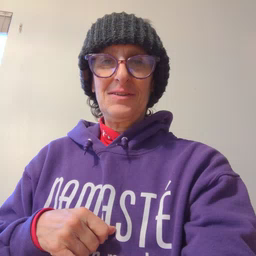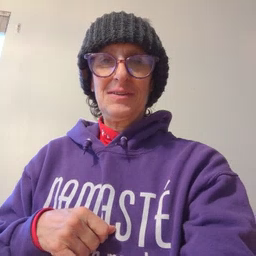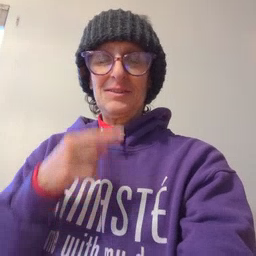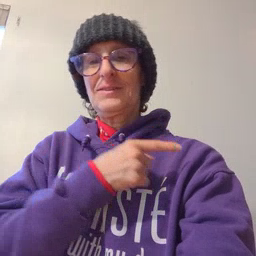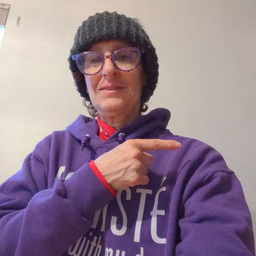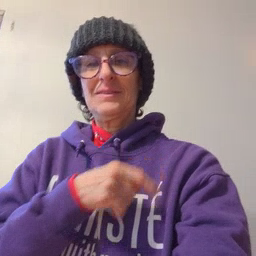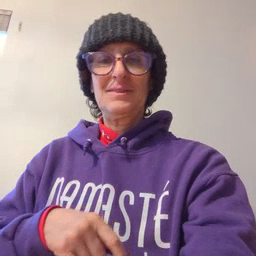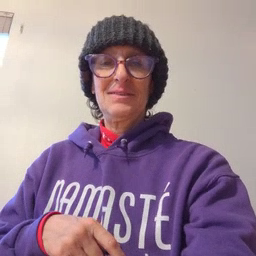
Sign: hesheit